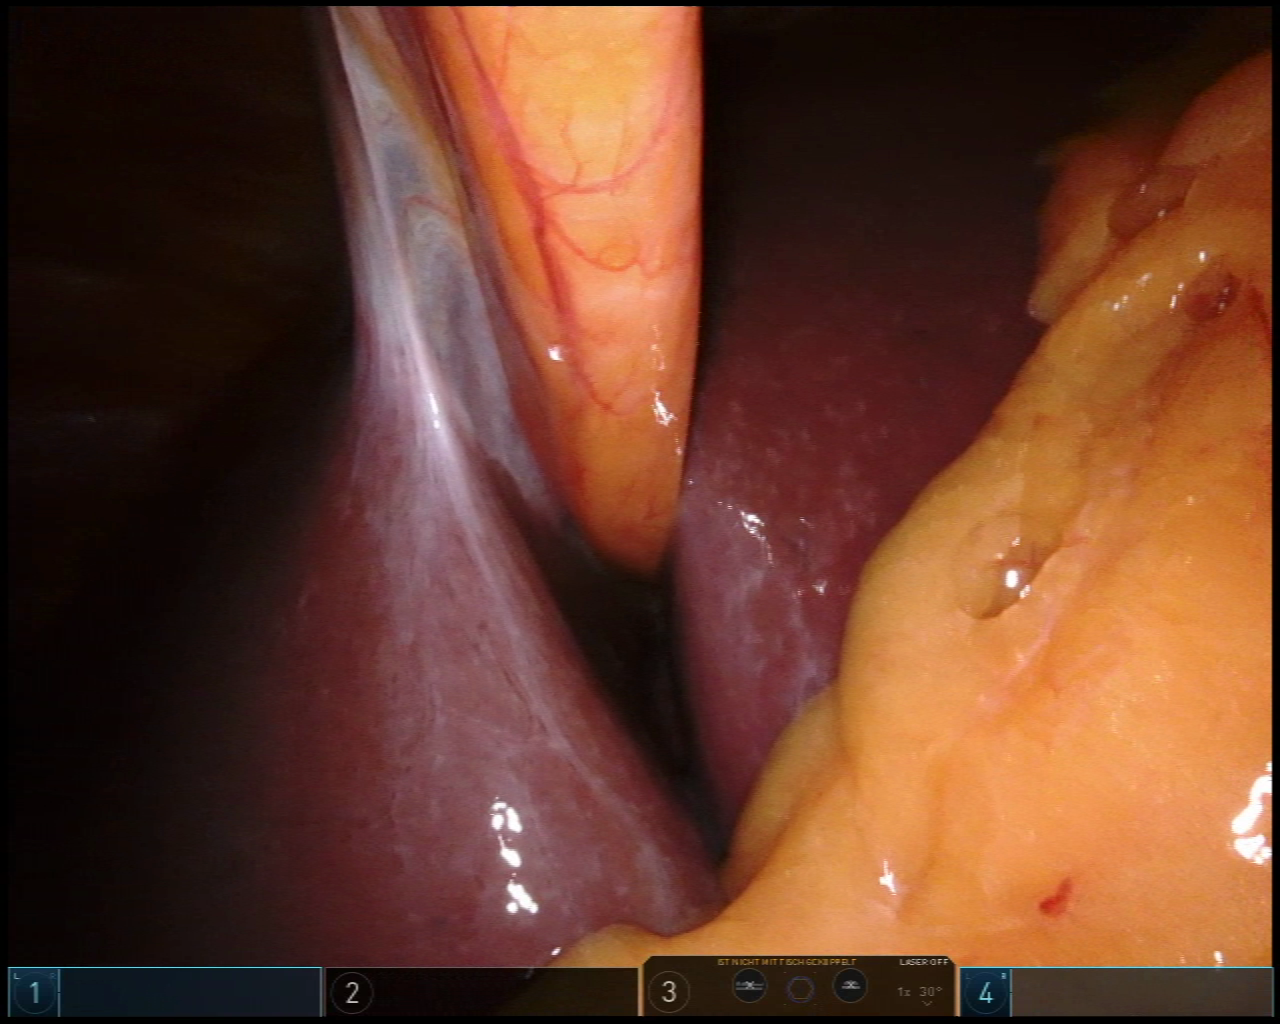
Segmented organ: liver
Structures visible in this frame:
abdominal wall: no
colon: no
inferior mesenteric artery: no
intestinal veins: no
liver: yes
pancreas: no
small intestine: no
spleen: no
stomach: no
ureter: no
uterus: no
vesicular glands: no